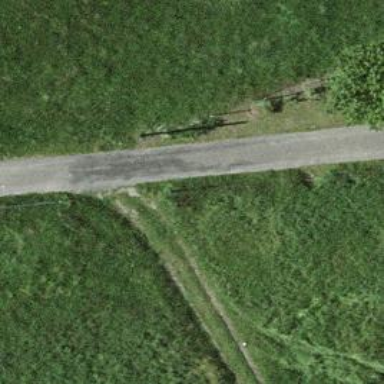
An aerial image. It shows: Grass track with Grade 4 tracktype.